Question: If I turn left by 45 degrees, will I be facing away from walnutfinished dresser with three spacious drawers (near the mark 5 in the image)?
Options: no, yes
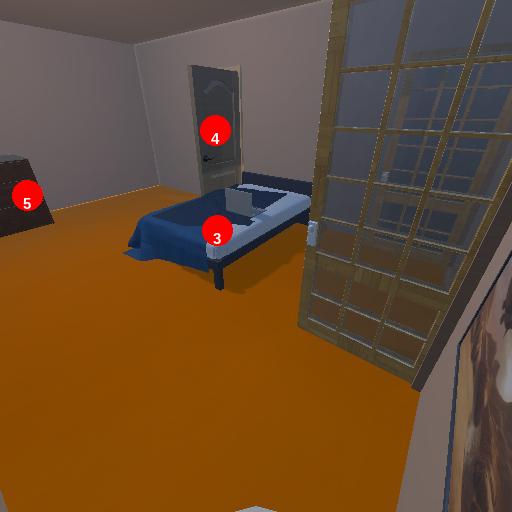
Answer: no